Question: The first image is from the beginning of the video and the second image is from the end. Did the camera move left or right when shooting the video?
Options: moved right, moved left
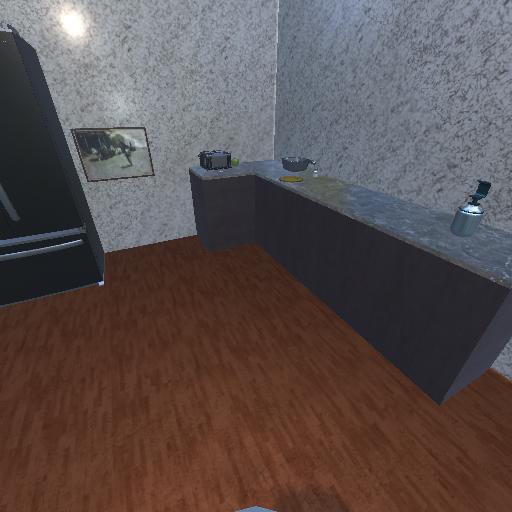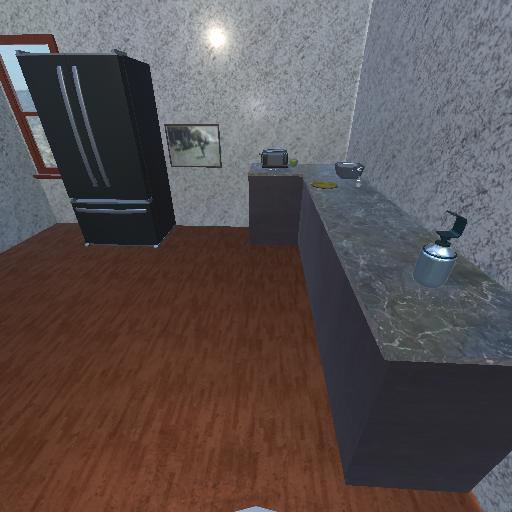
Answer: moved right